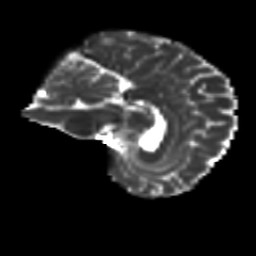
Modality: T2w
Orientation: sagittal
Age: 44
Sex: female
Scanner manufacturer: siemens
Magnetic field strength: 3 T
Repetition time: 8.6 s
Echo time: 0.095 s